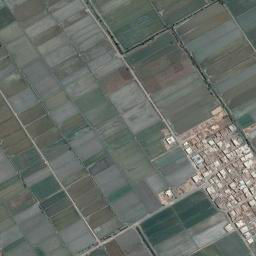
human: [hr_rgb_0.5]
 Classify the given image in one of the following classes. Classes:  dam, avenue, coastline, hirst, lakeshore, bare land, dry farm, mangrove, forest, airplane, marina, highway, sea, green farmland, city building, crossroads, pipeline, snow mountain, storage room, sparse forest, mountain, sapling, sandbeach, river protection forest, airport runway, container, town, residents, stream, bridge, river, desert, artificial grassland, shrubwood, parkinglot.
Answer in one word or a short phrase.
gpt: green farmland